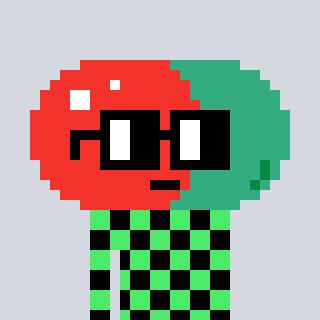
a pixel art character with square black glasses, a pill-shaped head and a teal-colored body on a cool background